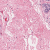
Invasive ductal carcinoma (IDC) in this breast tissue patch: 0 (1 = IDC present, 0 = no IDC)